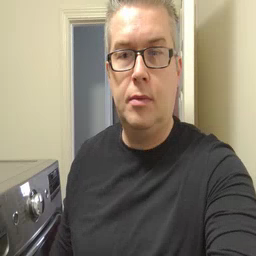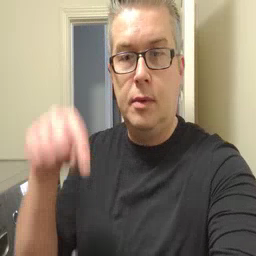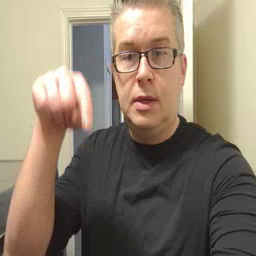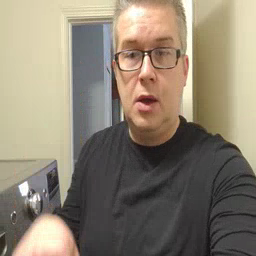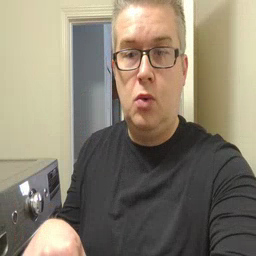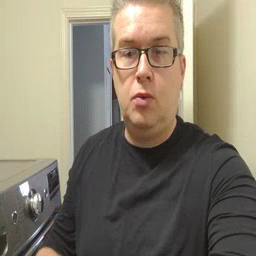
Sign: down